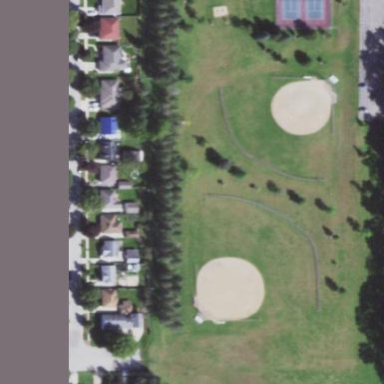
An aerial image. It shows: Baseball pitch for leisure and sports activities.